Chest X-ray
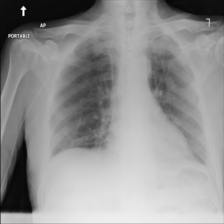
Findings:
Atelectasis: negative
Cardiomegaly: negative
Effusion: negative
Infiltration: negative
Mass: negative
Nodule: negative
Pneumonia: negative
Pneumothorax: negative
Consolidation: negative
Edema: negative
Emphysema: negative
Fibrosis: negative
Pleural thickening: negative
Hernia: negative